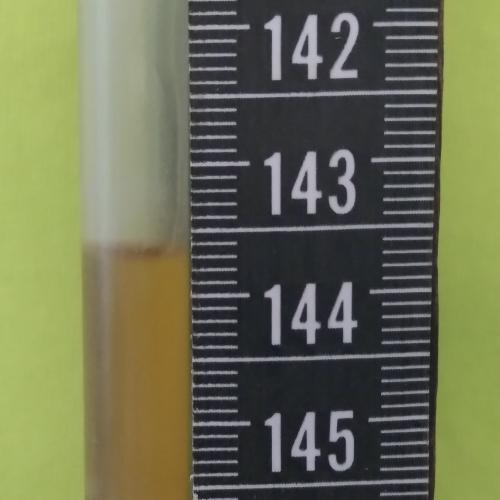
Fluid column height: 143.7 cm